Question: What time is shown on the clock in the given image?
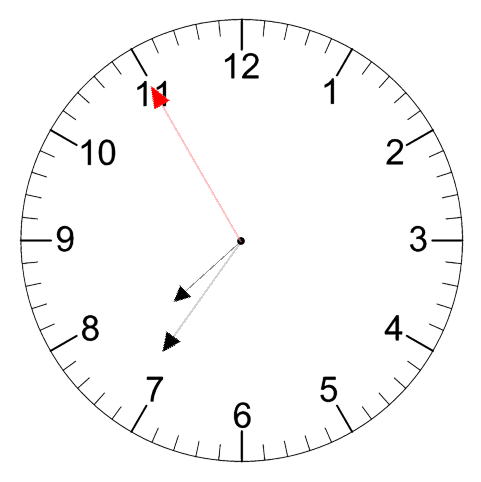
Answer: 07:35:55